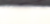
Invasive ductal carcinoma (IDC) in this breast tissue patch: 0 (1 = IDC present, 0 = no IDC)